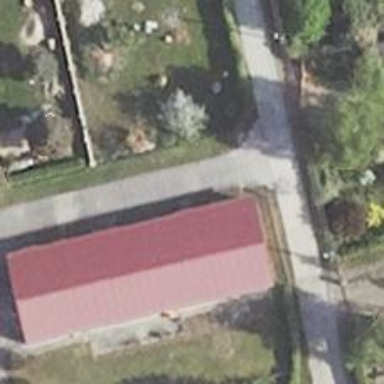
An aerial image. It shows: Kindergarten building.